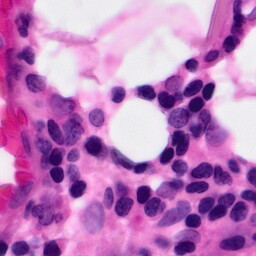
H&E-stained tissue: Pancreatic